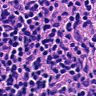
Metastatic tissue present: no